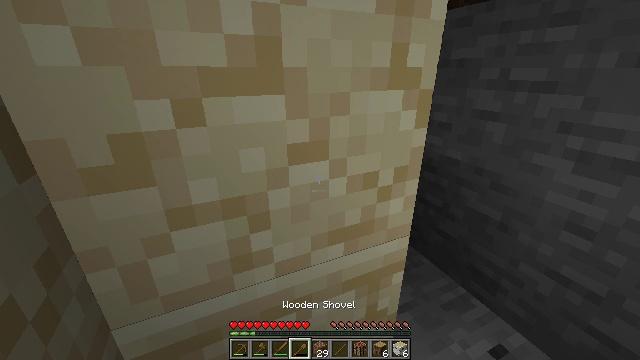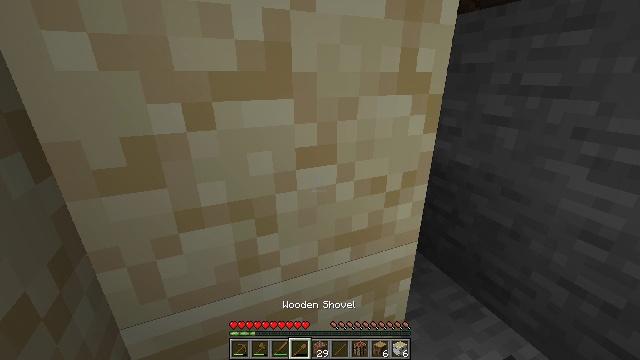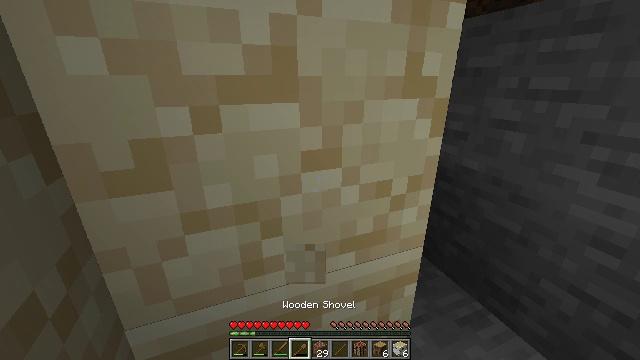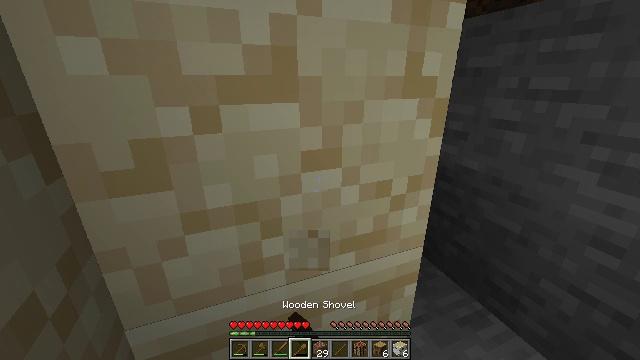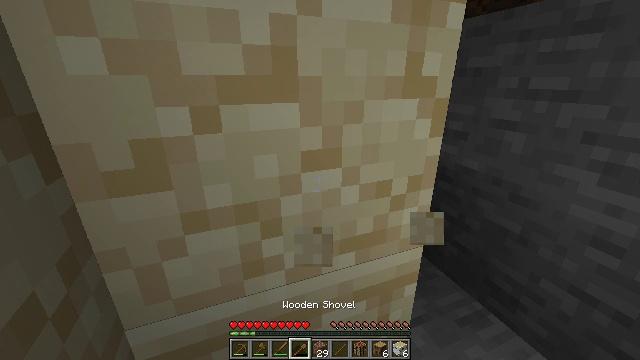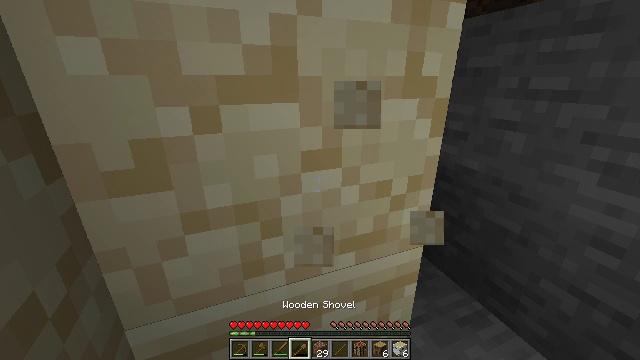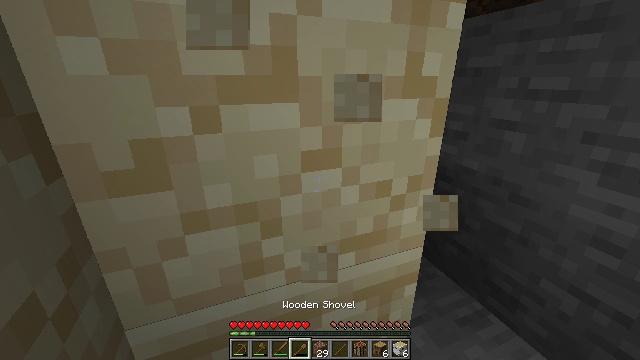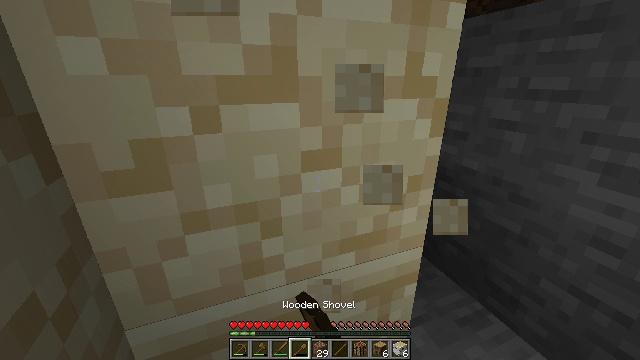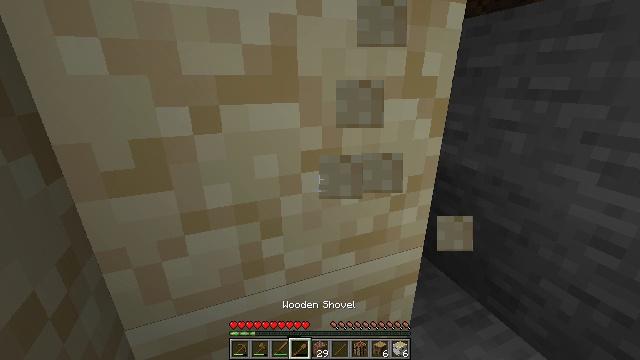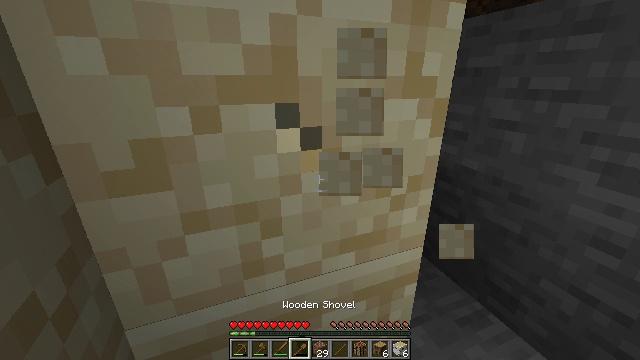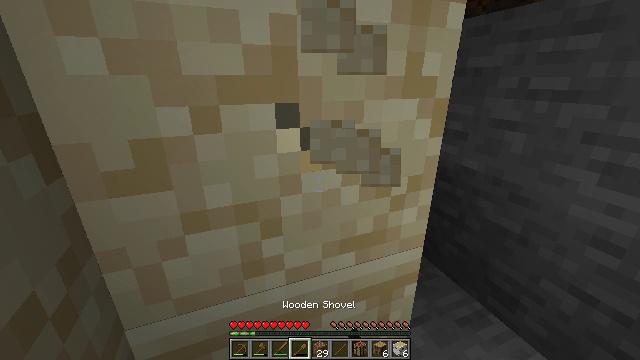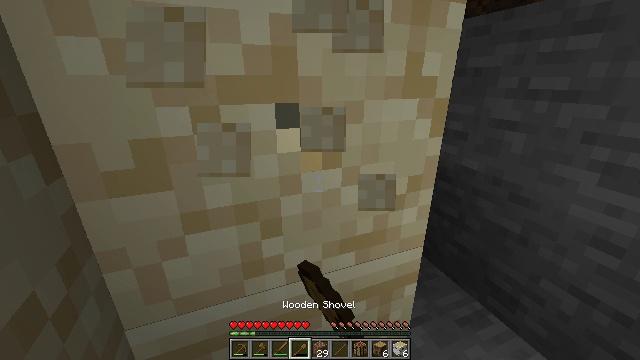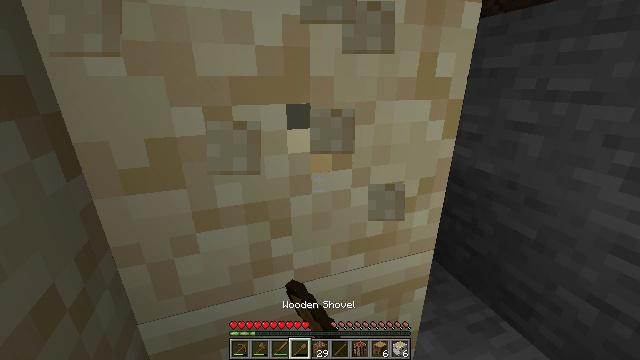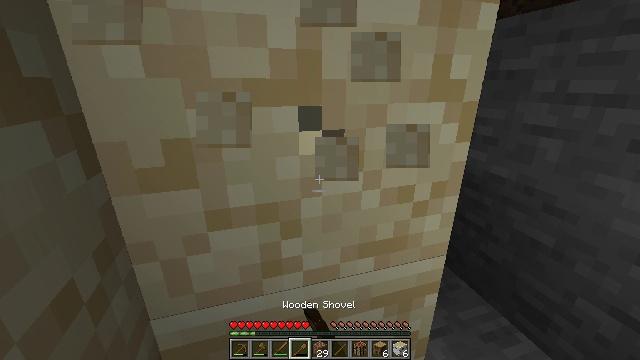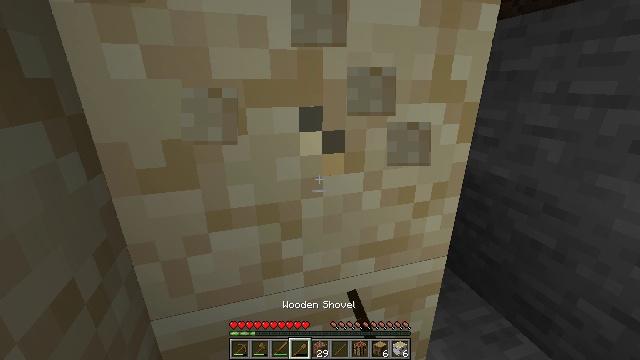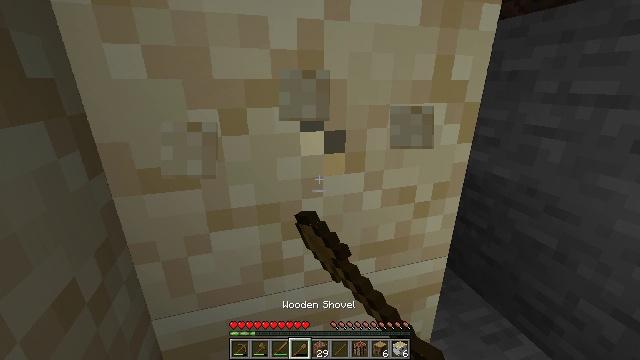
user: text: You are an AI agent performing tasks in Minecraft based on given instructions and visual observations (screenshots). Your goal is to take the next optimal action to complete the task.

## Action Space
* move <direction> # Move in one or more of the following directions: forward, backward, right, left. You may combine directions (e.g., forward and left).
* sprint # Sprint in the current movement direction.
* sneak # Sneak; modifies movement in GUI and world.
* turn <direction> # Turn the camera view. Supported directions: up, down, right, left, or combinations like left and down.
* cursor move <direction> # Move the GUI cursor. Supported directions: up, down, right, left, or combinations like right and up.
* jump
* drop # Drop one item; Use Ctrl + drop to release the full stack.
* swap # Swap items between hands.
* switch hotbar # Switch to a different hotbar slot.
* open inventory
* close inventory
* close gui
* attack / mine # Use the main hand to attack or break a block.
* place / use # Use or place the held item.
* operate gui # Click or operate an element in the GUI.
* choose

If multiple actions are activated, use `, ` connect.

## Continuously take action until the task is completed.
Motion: motion action
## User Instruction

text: Collect sandstone by mining.
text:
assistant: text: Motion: turn left
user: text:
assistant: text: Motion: turn left, attack / mine
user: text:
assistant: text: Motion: attack / mine
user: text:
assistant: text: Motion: attack / mine
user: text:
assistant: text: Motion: attack / mine
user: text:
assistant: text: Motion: attack / mine
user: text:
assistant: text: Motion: attack / mine
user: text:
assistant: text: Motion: attack / mine
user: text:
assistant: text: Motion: attack / mine
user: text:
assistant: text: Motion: attack / mine
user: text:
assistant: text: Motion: attack / mine
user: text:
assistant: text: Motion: turn left, attack / mine
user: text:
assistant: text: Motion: turn left, attack / mine
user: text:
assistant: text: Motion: attack / mine
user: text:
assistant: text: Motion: attack / mine
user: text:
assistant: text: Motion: attack / mine
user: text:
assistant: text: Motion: attack / mine
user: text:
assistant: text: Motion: attack / mine
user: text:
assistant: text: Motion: attack / mine
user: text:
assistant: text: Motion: attack / mine
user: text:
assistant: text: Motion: attack / mine
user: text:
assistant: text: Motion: attack / mine
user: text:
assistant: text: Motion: attack / mine
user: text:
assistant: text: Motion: attack / mine
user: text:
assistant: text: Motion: attack / mine
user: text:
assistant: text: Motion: attack / mine
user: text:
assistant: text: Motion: attack / mine
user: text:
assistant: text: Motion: attack / mine
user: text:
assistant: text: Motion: attack / mine
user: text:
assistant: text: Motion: attack / mine